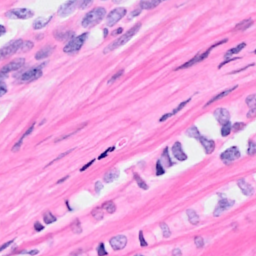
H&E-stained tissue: Breast